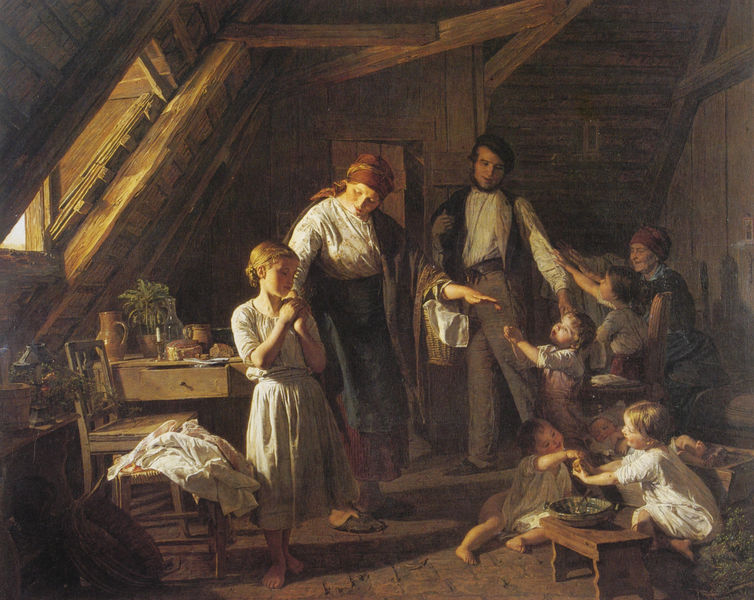
Titel: Der Abschied von den Eltern
Künstler: Ferdinand Georg Waldmüller
Standort: Wien
Institution: Niederösterreichisches Landesmuseum
Schlagwörter: blau, dunkel, gemälde, mann, schatten, weiß, frauen, grün, menschen, mädchen, ocker, braun, fenster, frau, hell, holz, kleid, kleider, licht, mund, männer, nase, raum, schwarz, stuhl, stühle, szene, tisch, tür, zimmer, dach, gürtel, haus, rot, tuch, beige, haube, malerei, rock, alt, bart, flasche, hemd, hose, jung, regal, arm, arme, kleidung, leinen, rembrandt, schale, schüssel, teller, hände, innenraum, möbel, öl, ggrün, sonne, boden, interieur, stoff, tücher, familie, kind, mutter, tochter, vater, pflanze, rosa, schräg, alltag, bauern, genre, kinder, henkel, krug, vase, hellblau, schürze, topf, farbig, füße, magd, sommer, wangen, lehne, genremalerei, schuhe, jungen, knaben, körbe, hellbraun, sonnenlicht, farbe, tag, türe, weis, baby, bank, dielen, hocker, schemel, romantik, ölgemälde, treppe, essen, löffel, sprechen, spielen, kopftuch, zopf, kerze, korb, schublade, brot, balken, kammer, lichteinfall, junge, zehen, geschwister, lachen, barfuss, spitzweg, lichtstrahl, offen, knabe, abschied, jungs, dachfenster, backenbart, dachstuhl, häubchen, beten, malen, inneres, kleinkind, spielend, wärme, kerzenständer, maserung, pantoffel, schlappen, gefaltete hände, mansarde, brav, hunger, flehen, tonig, fachwerk, schräge, ständer, generationen, zupfen, greisin, deuten, sauber, oma, armut, babies, töchter, sohn, grossmutter, lade, reissen, bitten, dachboden, holzbalken, betteln, großfamilie, holzwiege, krippe, säugling, wiege, dachbalken, luke, speicher, gebälk, ausgestreckter arm, dachgeschoss, dachkammer, dachschräge, famielie, familienleben, gegenstände, henkelkorb, kleinkinder, liebevoll, mödchen, nackte füsse, pfetten, schluppen, schürz, schüsel, spizweg, tocher, zuhören, zärtlich, milieu, kiner, großeltern, famlie, fruaen, 19., gernre, !9.jahrhundert, tunschale